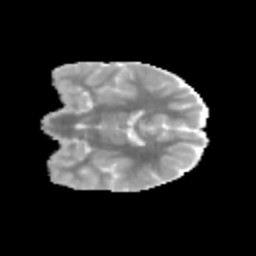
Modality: MD
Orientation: coronal
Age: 10
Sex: male
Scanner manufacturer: siemens
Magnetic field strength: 3 T
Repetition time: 3.8 s
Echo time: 0.07 s